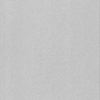
Label: dusty